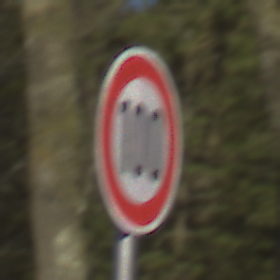
Verkehrszeichen: Geschwindigkeit100
Umgebung: Outdoor, Nature
Tageszeit: MorningAfternoon
Wetter: Clear
Licht: Natural
Jahreszeit: Winter
Kontrast: HighContrast